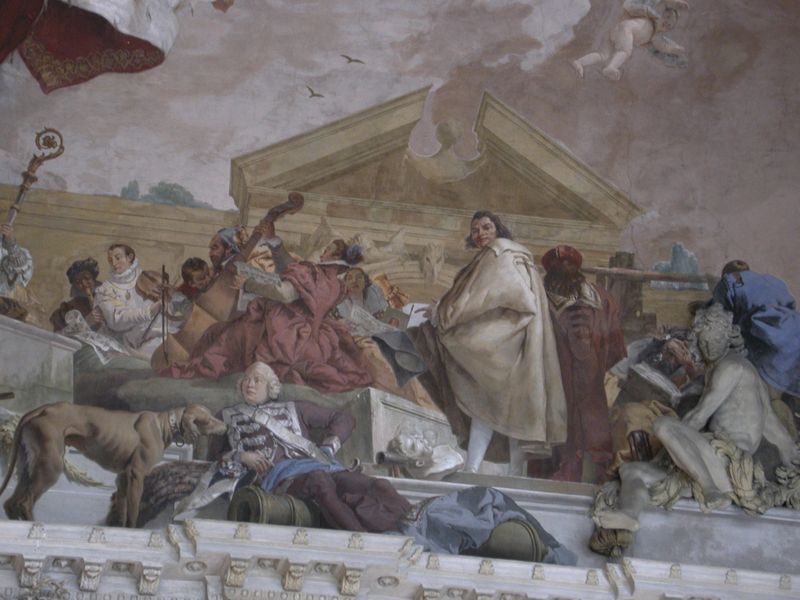
Titel: Treppenhaus der Residenz zu Würzburg
Künstler: Balthasar Neumann
Standort: Würzburg, Residenz (EU - D - B)
Schlagwörter: gemälde, himmel, mann, nackt, umhang, wolken, aquarell, bäume, menschen, sitzen, gebäude, haus, hund, tier, malerei, barock, mensch, bild, öl, vögel, mantel, decke, wald, fliegen, engel, liegen, stab, treppe, treppen, stuck, stufe, stufen, kanone, uniform, soldat, napoleon, offizier, rom, römer, skulpturen, mohr, fresko, stiege, deckenfresko, deckenbild, münchhausen, po